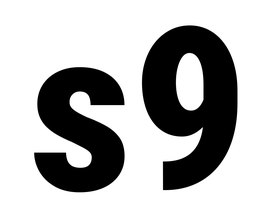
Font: Roboto_Condensed_ExtraBold